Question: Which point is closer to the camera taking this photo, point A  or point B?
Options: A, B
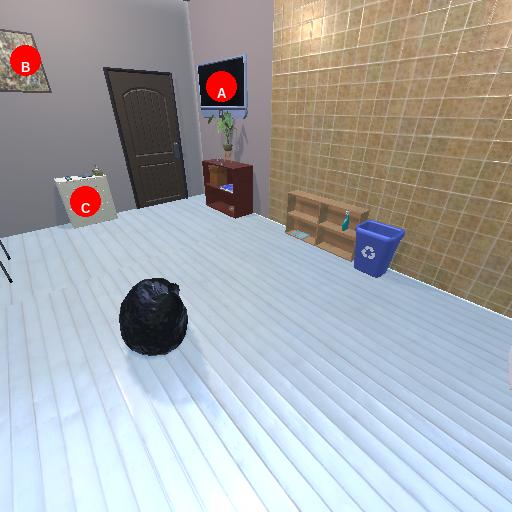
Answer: A